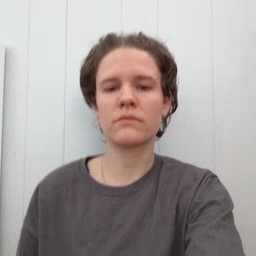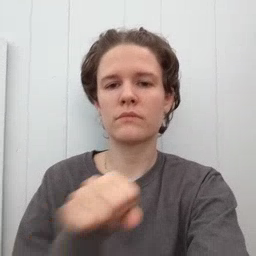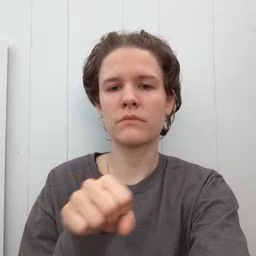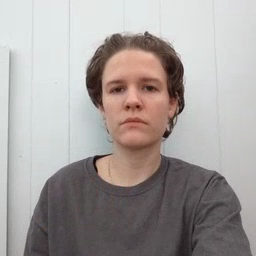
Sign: shoe